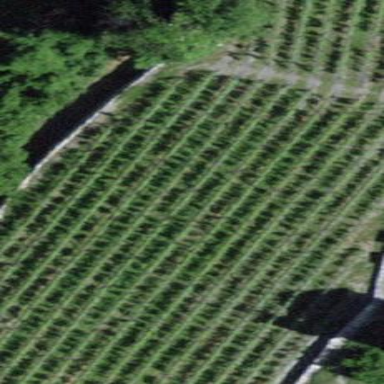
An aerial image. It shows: Vineyard with grape crops.